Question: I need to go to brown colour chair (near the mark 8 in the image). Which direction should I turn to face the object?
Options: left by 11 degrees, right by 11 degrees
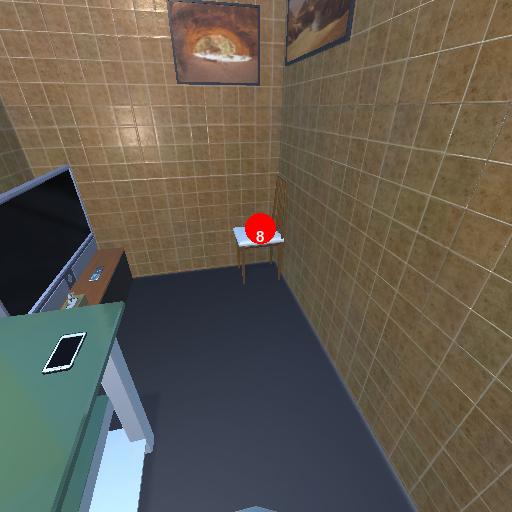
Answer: left by 11 degrees